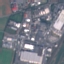
Land use / land cover: Industrial